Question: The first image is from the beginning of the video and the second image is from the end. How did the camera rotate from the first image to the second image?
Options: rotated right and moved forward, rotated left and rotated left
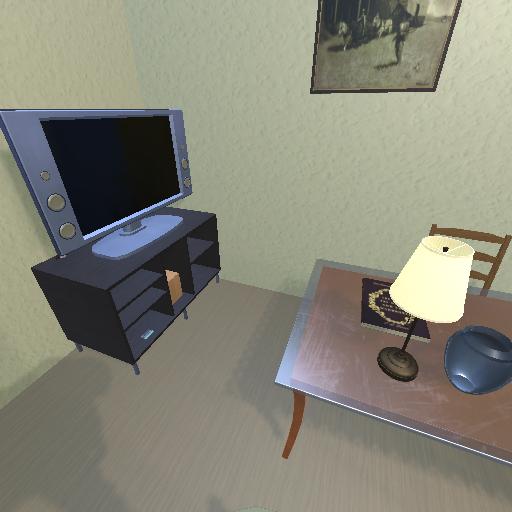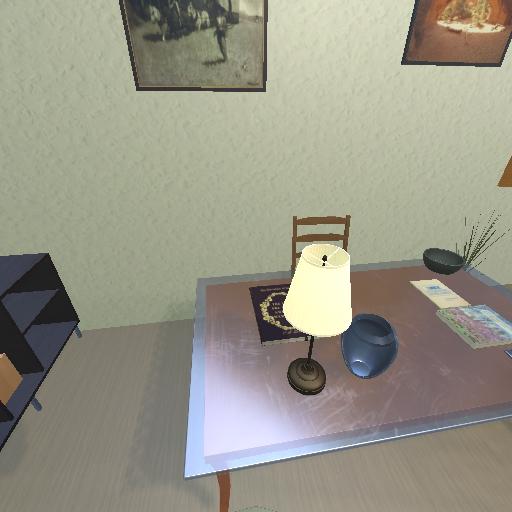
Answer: rotated right and moved forward